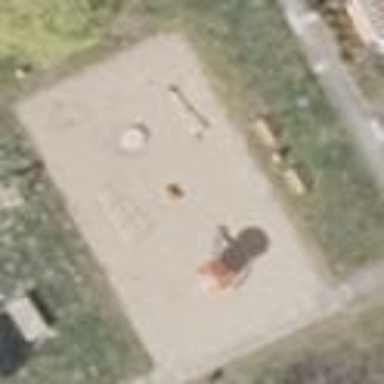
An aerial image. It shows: Playground area for leisure activities on the land.